Question: I have a problem with CSS and Razor view that i can't explain. In my project i have two views with same structure and use the same CSS. In one view all the paragraphes are OK everything work well but in the second view if some label are empty i have two paragraphes in the same line.
My working View :
'''
<link href="@Url.Content("~/Content/Template/defaultR.css")" rel="stylesheet" type="text/css" />
<div class="form_demande">
//some div
<div class="form_content">
<p>
<span>
@Html.Label("Nom") :
</span>
@Html.Label(Model.Nom)
</p>
<p>
<span>
@Html.Label("Prenom") :
</span>
@Html.Label(Model.Prenom)
</p>
<p>
<span>
@Html.Label("Service") :
</span>
@Html.Label(Model.Departement)
</p>
<p>
<span>
@Html.Label("Date debut ") :
</span>
@ViewBag.Debut
</p>
<p>
<span>
@Html.Label("Date fin ") :
</span>
@ViewBag.Fin
</p>
<p>
<span>
@Html.Label("Date reprise ") :
</span>
@ViewBag.Reprise
</p>
<p>
<span>
@Html.Label("NombreJours ") :
</span>
@ViewBag.NombreJours
</p>
<p>
<span>
@Html.Label("Reliquat ") :
</span>
@ViewBag.Reliquat
</p>
<p>
<span>
@Html.Label("Interim ") :
</span>
@ViewBag.Interim
</p>
</div>
'''
The view with inline paragraphes:
'''
<link href="@Url.Content("~/Content/Template/defaultR.css")" rel="stylesheet" type="text/css" />
<div class="form_demande">
//some div
<div class="form_content">
<p>
<span>
@Html.Label("Nom") :
</span>
@Html.Label(Model.Nom)
</p>
<p>
<span>
@Html.Label("Prenom") :
</span>
@Html.Label(Model.Prenom)
</p>
<p>
<span>
@Html.Label("Service") :
</span>
@Html.Label(Model.Departement)
</p>
<p>
<span>
@Html.Label("Motif de l'abscence") :
</span>
@ViewBag.Motif
</p>
<p>
<span>
@Html.Label("Jours Ouvrables") :
</span>
@ViewBag.JoursOuvrables
</p>
<p>
<span>
@Html.Label("Duree de l'abscence") :
</span>
@ViewBag.Duree
</p>
<p>
<span>
@Html.Label("Du ") :
</span>
@ViewBag.Depart
</p>
<p>
<span>
@Html.Label("Au ") :
</span>
@ViewBag.Retour
</p>
</div>
'''
The Css for form_content:
'''
.form_demande {
margin: 15px;
font-size: 18px;
width: 600px;
}
.form_demande span {
float: left;
width: 150px;
text-align: left;
}
.form_demande p {
padding: 0 0 4px 0;
}
.form_demande p, blockquote, ul, ol {
margin-bottom: 20px;
line-height: 20px;
text-align: justify;
}
.form_content {
margin-top: 90px;
}
'''
This is the result :

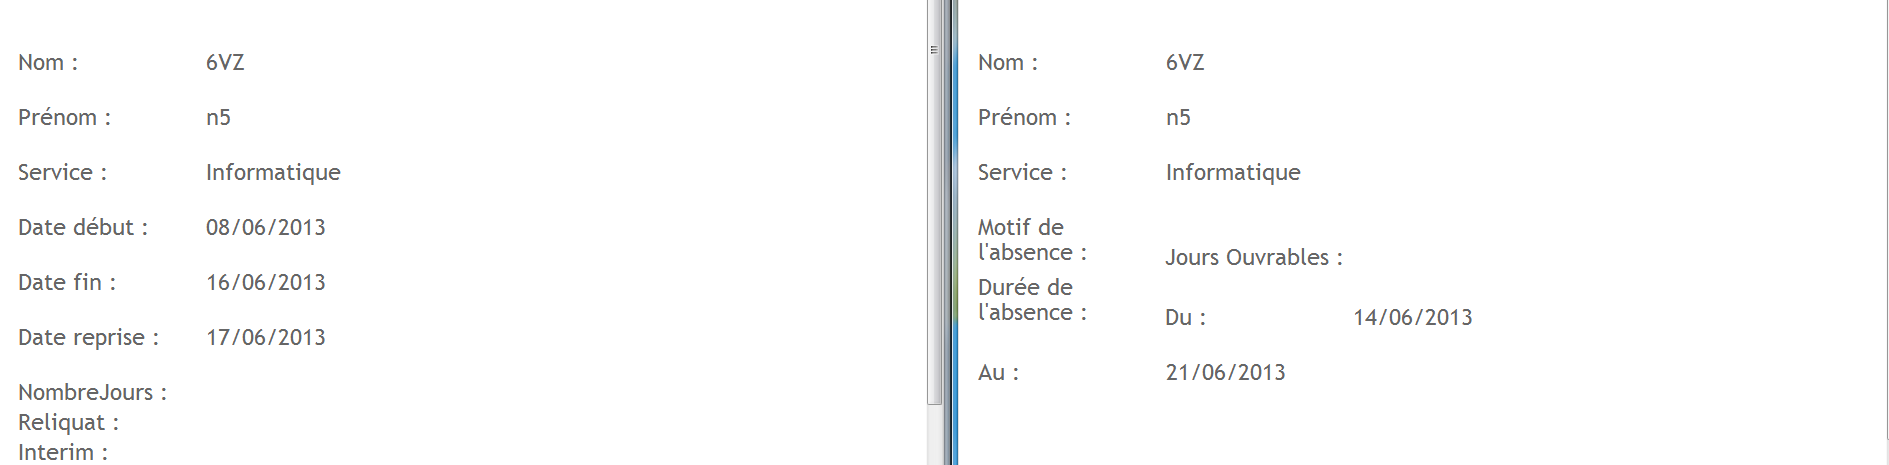
Answer: try this css:
'''
.form_demande p{
clear: left;
}
'''